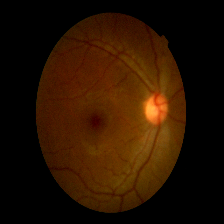
Diabetic retinopathy grade: Mild